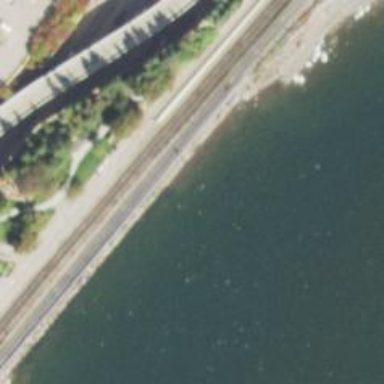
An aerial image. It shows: Breakwater structure.